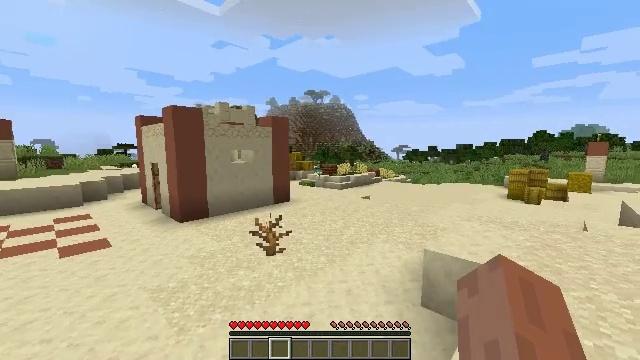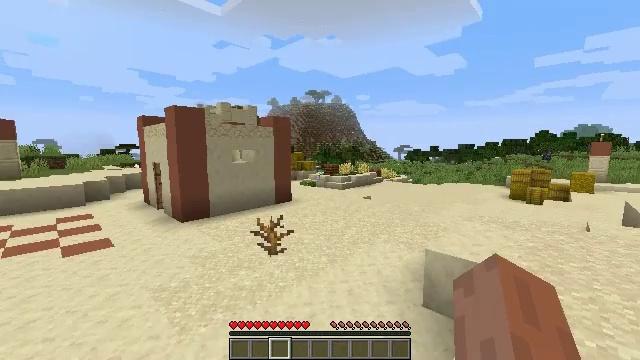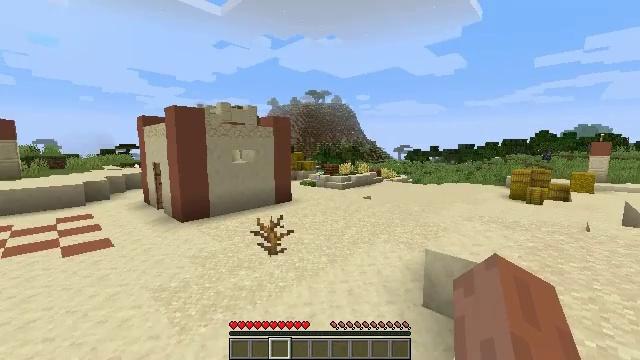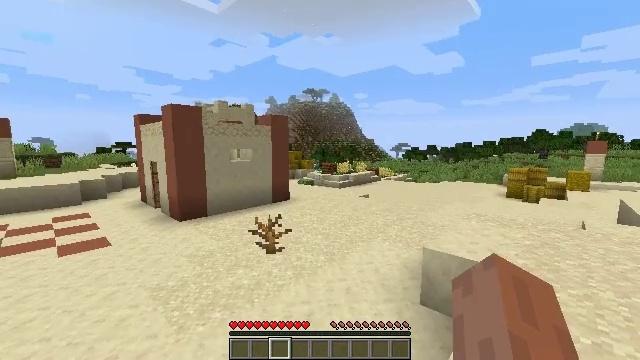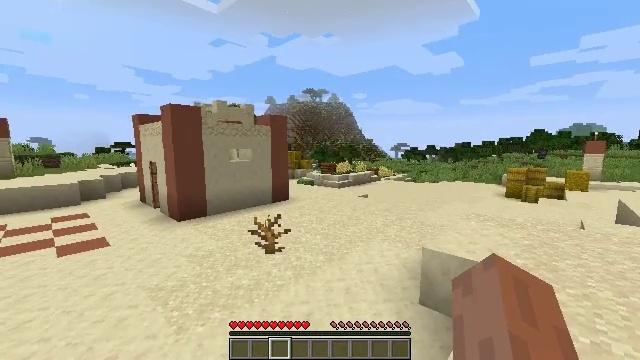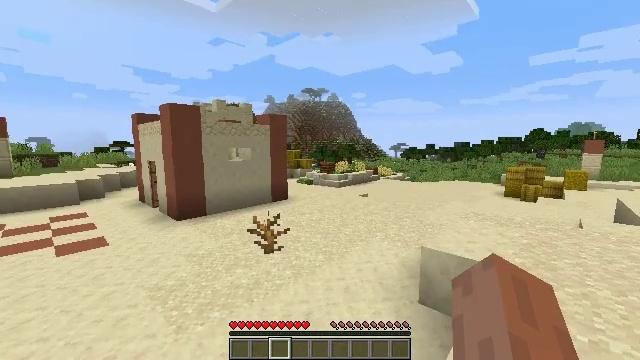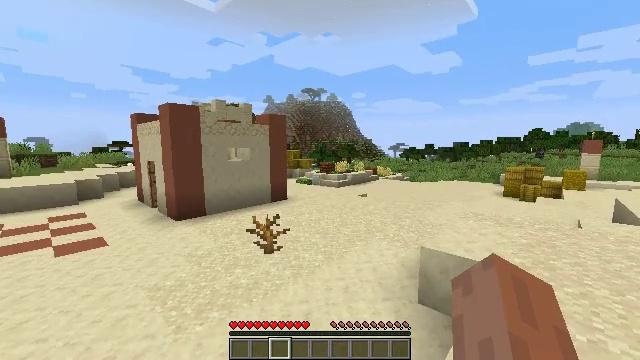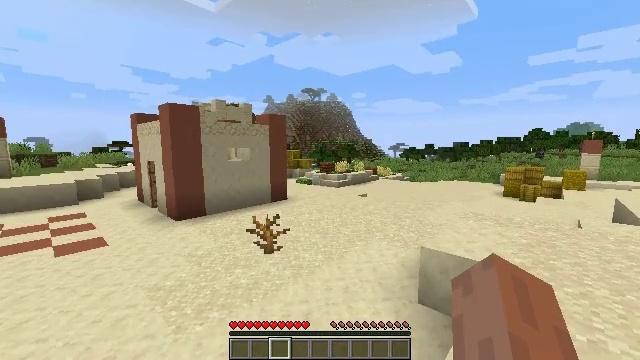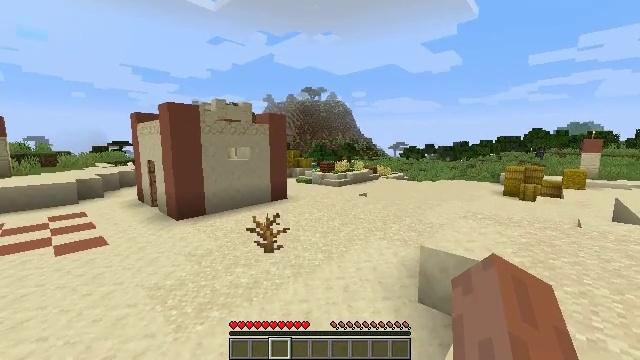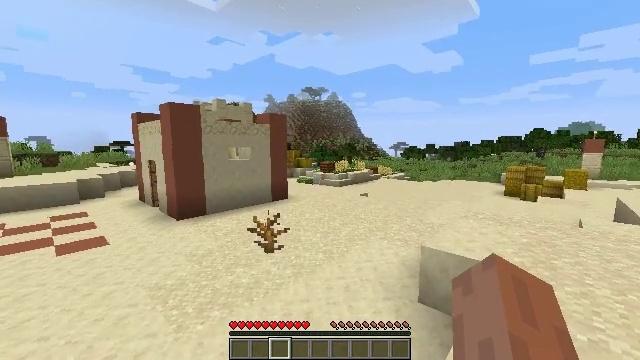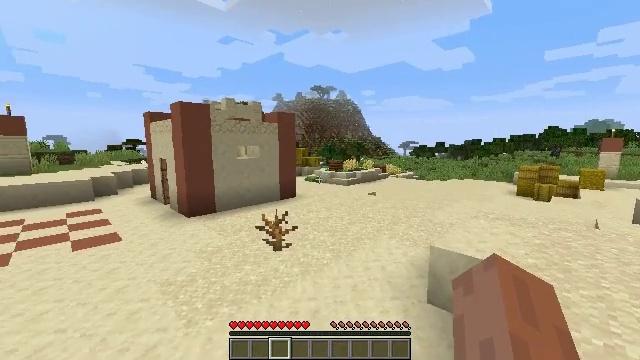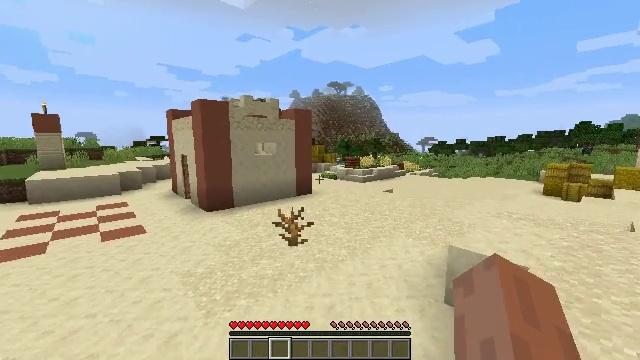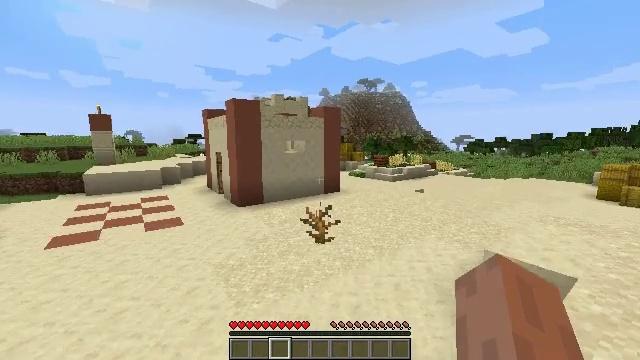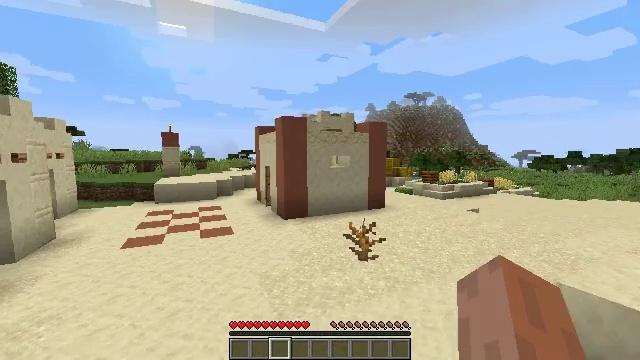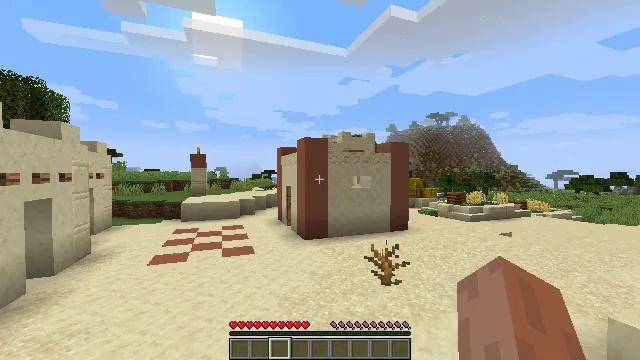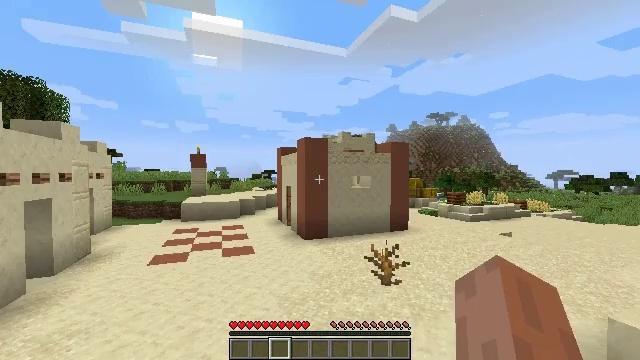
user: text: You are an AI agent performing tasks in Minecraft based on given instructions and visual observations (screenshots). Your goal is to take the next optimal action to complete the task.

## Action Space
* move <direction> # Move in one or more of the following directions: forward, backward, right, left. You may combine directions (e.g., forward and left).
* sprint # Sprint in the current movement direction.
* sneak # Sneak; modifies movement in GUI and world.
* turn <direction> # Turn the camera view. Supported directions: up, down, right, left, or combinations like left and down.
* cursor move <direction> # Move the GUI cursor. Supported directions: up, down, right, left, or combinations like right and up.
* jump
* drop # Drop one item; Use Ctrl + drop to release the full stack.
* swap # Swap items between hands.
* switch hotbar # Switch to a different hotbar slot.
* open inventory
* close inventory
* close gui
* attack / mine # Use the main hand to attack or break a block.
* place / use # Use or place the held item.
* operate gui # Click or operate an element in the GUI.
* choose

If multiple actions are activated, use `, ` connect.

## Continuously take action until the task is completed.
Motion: motion action
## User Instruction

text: Collect sea pickles from the ocean floor.
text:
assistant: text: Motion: attack / mine
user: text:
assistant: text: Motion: attack / mine
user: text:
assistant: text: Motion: attack / mine
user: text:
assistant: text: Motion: attack / mine
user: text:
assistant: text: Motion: attack / mine
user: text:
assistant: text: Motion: attack / mine
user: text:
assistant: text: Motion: attack / mine
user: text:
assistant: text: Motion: attack / mine
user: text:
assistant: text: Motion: attack / mine
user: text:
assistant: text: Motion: turn left, attack / mine
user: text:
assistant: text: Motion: turn left, attack / mine
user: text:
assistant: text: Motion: turn left, attack / mine
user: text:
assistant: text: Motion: turn left and up, attack / mine
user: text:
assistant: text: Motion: turn left and up, attack / mine
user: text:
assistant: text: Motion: attack / mine
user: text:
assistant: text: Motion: attack / mine
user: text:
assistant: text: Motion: attack / mine
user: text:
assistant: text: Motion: attack / mine
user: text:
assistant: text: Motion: attack / mine
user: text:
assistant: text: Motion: attack / mine
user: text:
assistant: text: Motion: turn left, attack / mine
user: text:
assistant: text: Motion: turn left and down, attack / mine
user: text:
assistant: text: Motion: turn left and down, attack / mine
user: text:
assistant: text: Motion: turn left, attack / mine
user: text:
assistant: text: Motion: attack / mine
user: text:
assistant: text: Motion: turn left, attack / mine
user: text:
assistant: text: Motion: attack / mine
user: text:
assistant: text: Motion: move forward, attack / mine
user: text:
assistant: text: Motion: move forward, attack / mine
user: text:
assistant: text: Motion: move forward, attack / mine